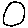
Label: circle